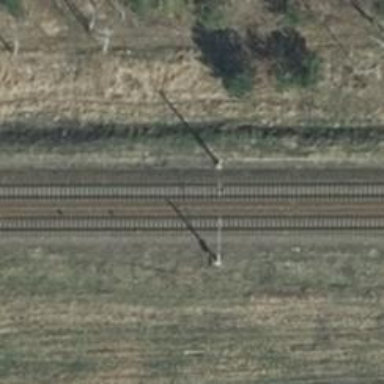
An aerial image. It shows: Milestone along the railway track with catenary mast.